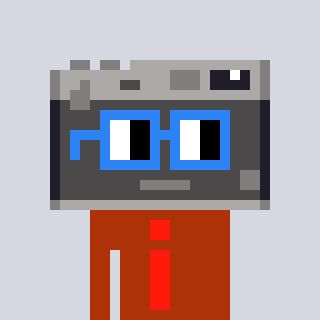
a pixel art character with square blue glasses, a camera-shaped head and a hotbrown-colored body on a cool background